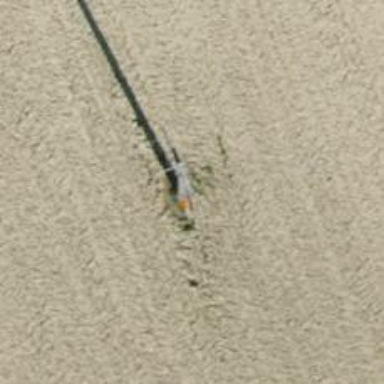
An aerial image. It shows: Pipeline marker.